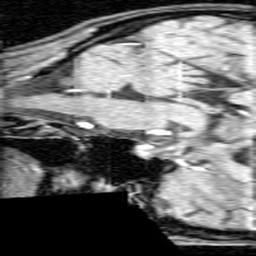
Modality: angio
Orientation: sagittal
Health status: ill
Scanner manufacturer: siemens
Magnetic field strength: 1.5 T
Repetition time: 0.039 s
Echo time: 0.00502 s